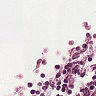
Metastatic tissue present: no